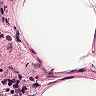
Metastatic tissue present: no